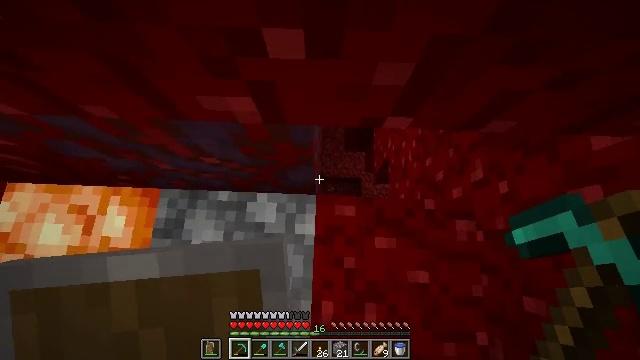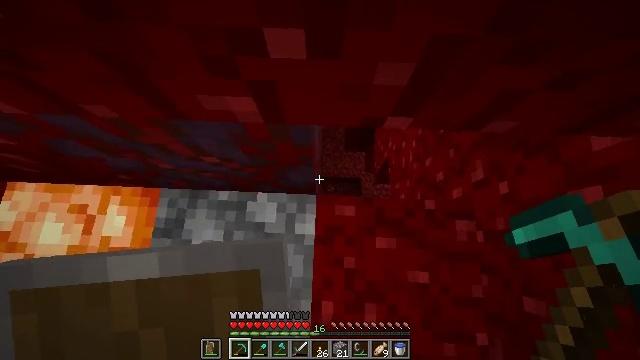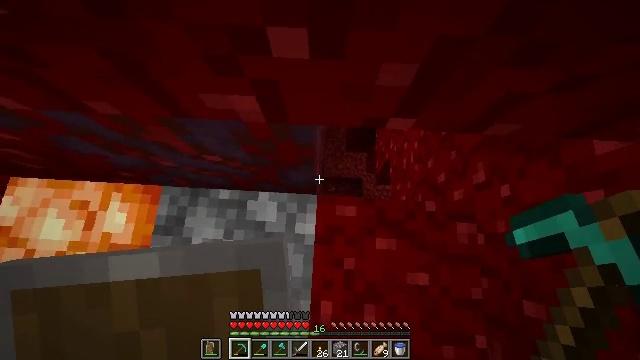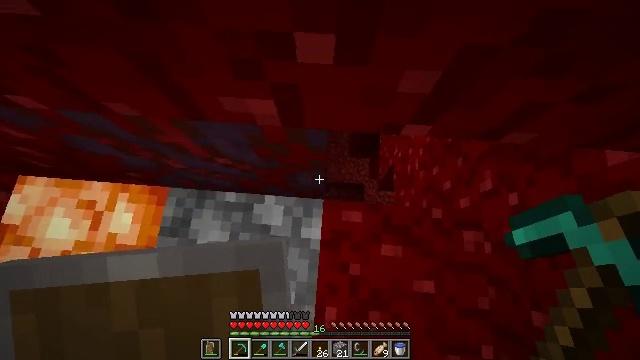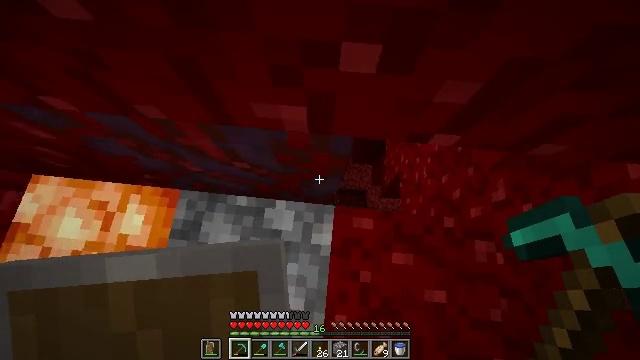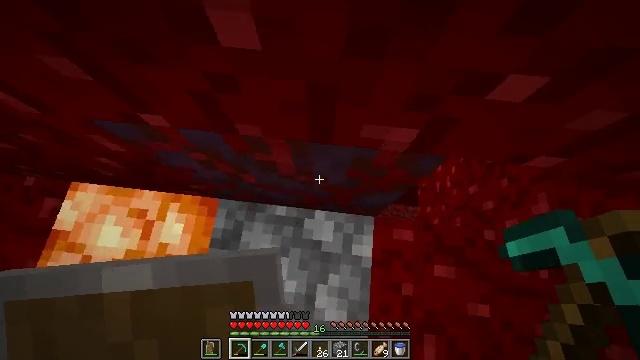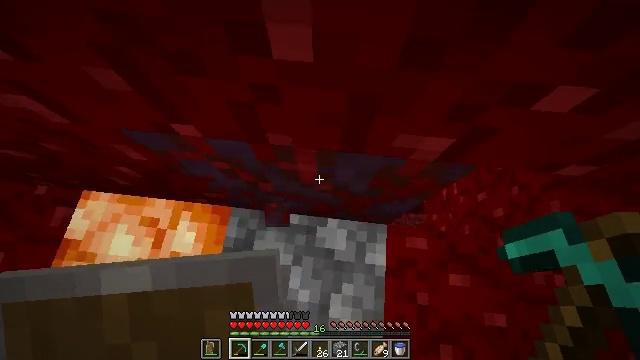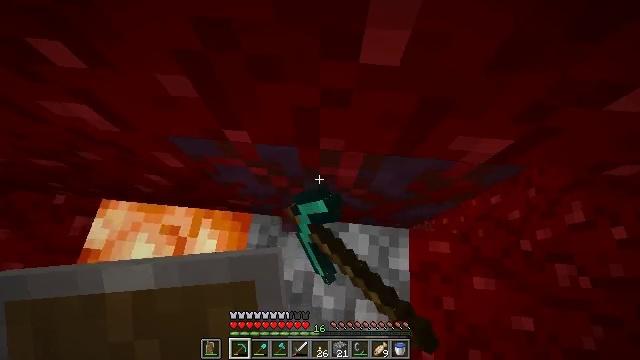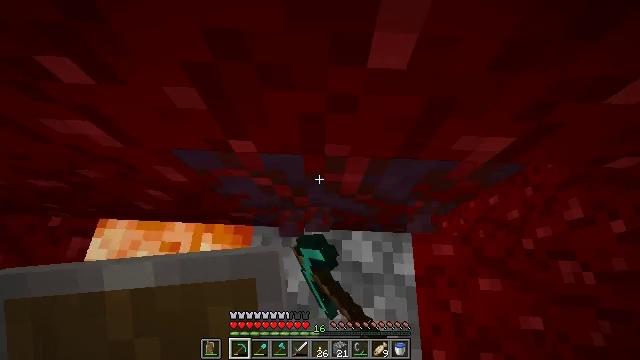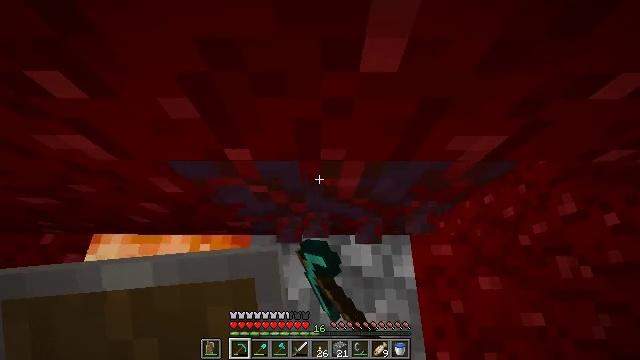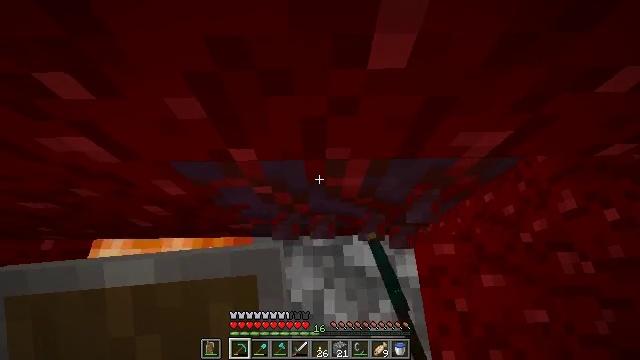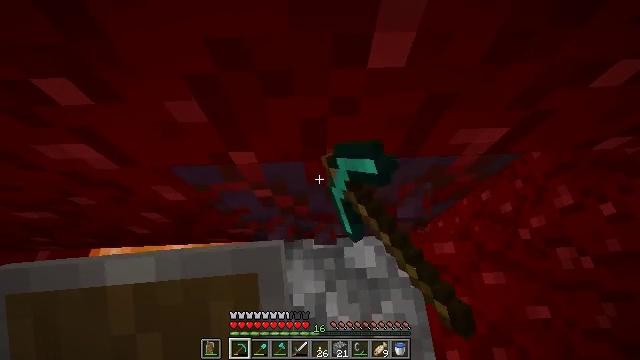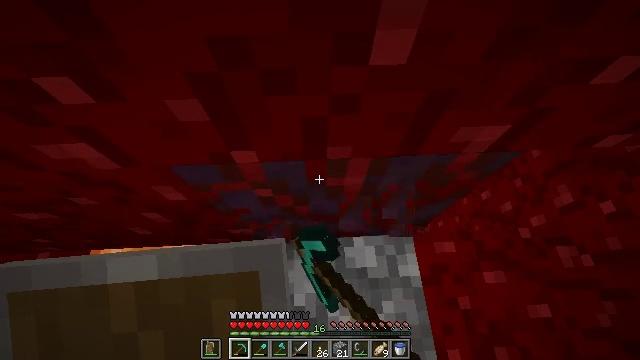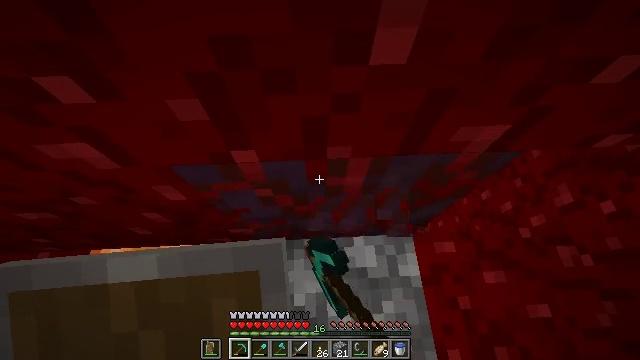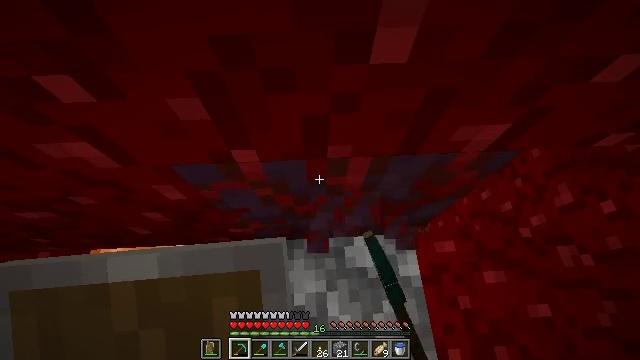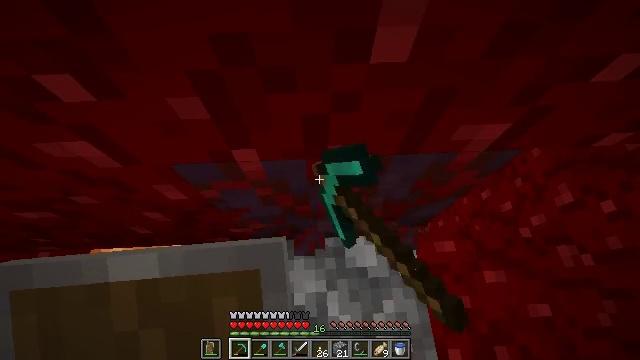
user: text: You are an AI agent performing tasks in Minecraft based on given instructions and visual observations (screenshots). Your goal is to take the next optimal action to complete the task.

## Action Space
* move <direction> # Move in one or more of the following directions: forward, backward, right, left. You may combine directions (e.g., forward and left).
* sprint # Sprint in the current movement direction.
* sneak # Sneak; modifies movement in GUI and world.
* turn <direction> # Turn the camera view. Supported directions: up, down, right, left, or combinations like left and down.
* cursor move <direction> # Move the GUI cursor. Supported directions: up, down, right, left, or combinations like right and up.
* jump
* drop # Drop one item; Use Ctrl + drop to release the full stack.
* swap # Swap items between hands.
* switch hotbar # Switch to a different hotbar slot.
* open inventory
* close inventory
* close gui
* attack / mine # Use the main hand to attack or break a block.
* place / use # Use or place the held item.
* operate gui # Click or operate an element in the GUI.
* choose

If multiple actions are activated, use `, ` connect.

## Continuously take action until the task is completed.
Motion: motion action
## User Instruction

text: Chop crimson stem from the tree.
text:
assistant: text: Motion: no_op
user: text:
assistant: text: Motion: no_op
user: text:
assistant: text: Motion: move left, turn left and up
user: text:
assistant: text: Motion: move left, turn left and up
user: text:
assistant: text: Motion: move left, turn up
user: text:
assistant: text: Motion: turn up, attack / mine
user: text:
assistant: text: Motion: turn up, attack / mine
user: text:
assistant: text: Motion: turn right and up, attack / mine
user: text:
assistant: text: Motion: turn right and up, attack / mine
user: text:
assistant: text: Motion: turn right, attack / mine
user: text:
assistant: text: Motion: turn right, attack / mine
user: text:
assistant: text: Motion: attack / mine
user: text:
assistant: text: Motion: attack / mine
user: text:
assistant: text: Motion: attack / mine
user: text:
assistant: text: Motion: attack / mine
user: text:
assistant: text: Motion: attack / mine
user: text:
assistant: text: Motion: attack / mine
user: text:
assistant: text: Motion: attack / mine
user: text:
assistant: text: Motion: attack / mine
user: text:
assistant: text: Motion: attack / mine
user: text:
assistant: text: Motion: attack / mine
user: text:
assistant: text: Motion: attack / mine
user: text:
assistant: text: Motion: attack / mine
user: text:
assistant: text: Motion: attack / mine
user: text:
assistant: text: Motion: attack / mine
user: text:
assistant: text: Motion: attack / mine
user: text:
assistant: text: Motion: attack / mine
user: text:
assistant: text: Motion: attack / mine
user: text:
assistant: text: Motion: attack / mine
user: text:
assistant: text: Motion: attack / mine